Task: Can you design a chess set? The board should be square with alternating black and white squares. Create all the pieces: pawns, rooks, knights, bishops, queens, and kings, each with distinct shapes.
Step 2791:
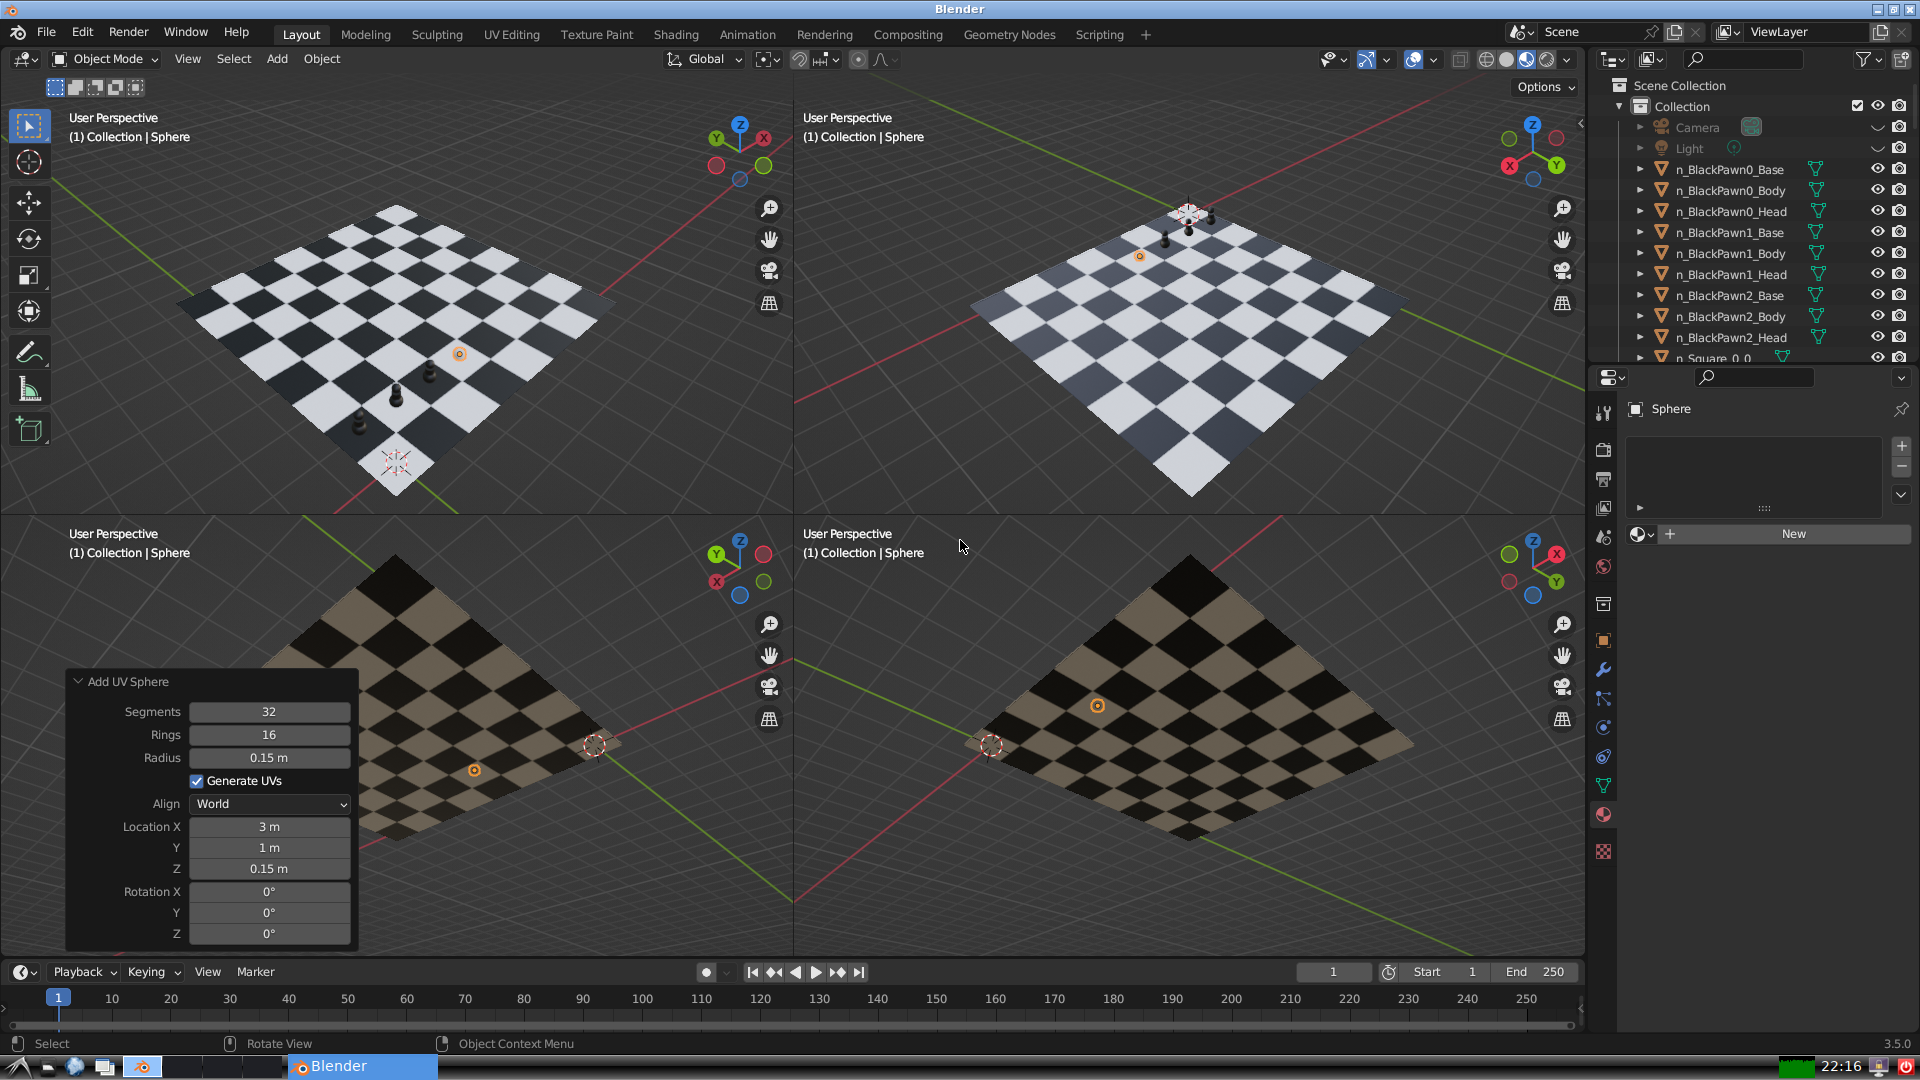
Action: {"mouse_move": [1608, 631]}